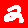
Digit: 2